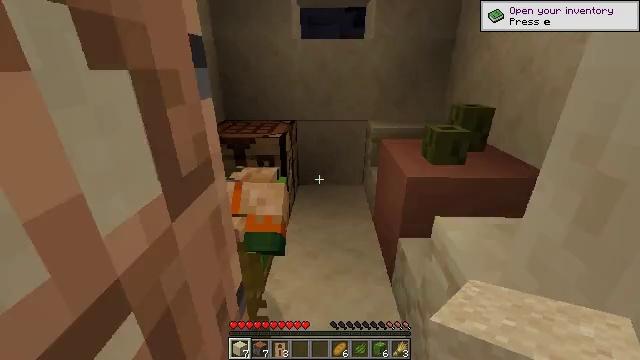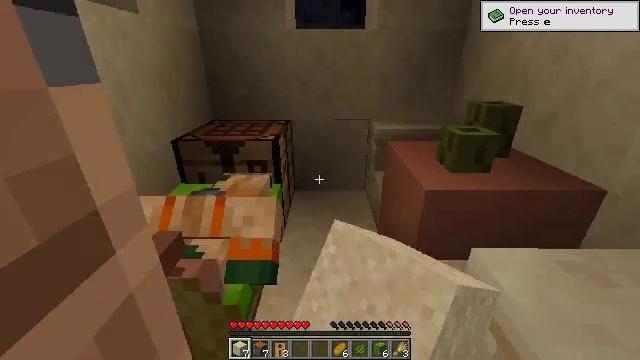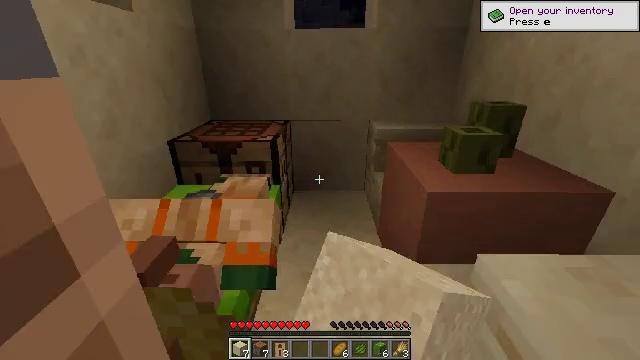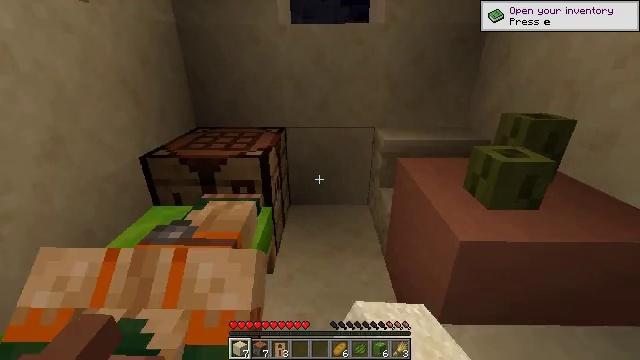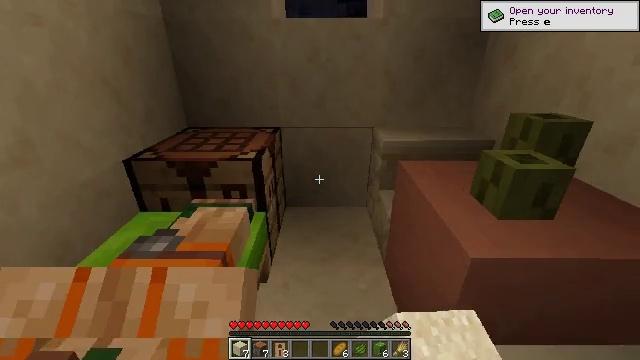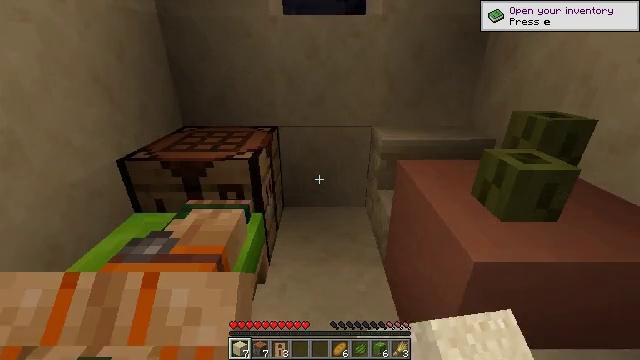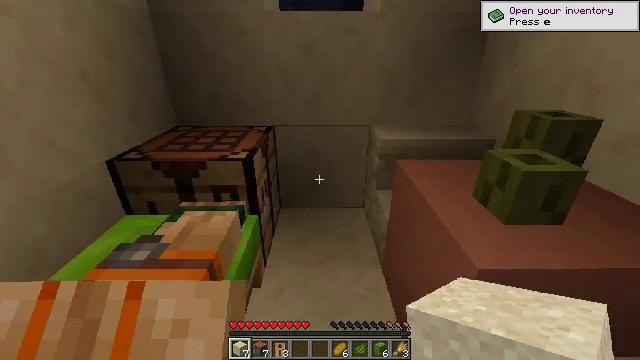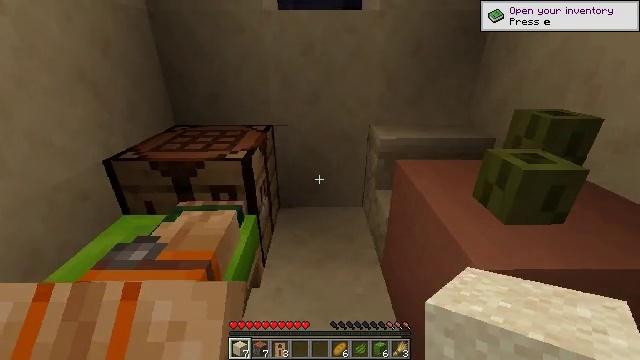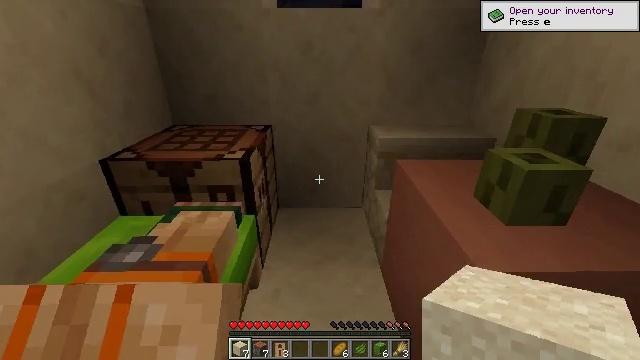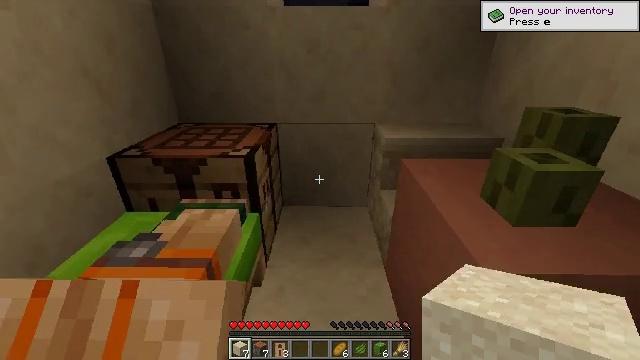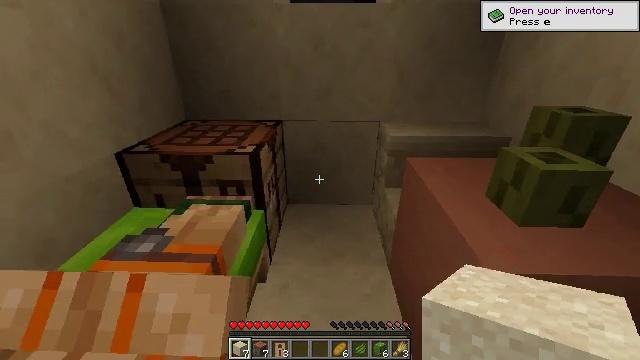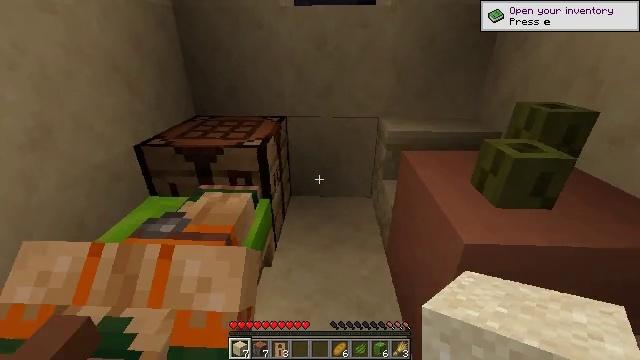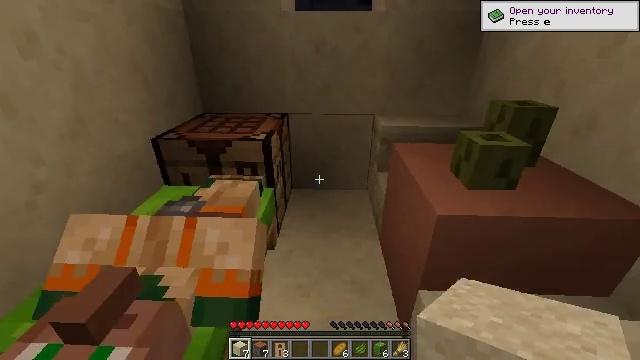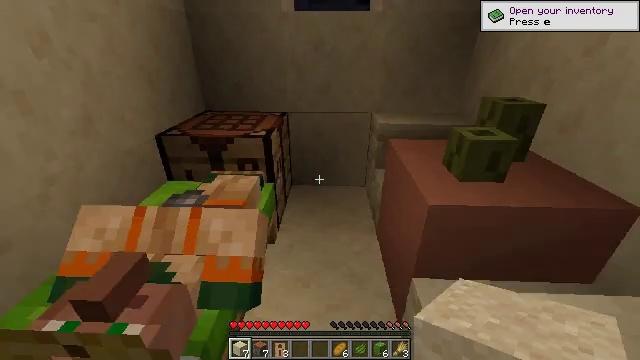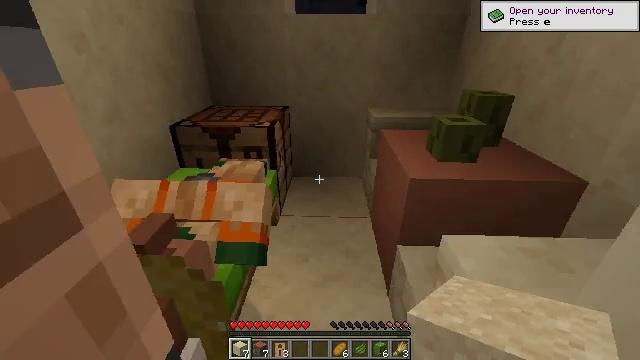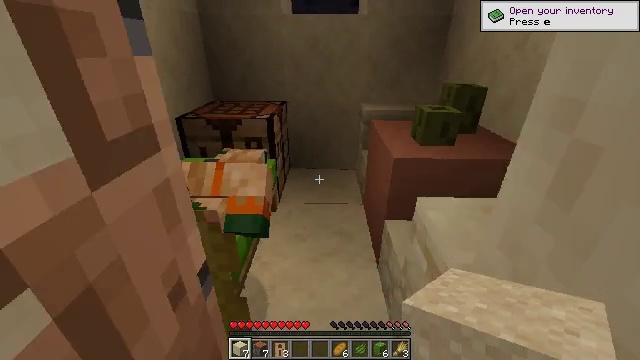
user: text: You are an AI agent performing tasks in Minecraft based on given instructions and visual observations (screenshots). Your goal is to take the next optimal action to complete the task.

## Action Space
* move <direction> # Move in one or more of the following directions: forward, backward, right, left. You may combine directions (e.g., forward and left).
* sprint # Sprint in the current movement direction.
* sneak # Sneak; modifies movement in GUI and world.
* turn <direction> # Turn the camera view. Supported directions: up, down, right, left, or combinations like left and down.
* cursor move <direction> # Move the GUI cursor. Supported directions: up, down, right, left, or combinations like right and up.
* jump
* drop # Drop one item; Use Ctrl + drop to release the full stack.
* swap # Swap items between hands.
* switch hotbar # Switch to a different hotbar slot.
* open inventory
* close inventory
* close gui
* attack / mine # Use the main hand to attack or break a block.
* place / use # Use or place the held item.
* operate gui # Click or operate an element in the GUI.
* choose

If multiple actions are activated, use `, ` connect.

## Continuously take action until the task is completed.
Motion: motion action
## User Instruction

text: Break the jungle door.
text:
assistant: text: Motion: move forward, use / place
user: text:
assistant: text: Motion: move forward, use / place
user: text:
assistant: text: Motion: move forward
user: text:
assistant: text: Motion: no_op
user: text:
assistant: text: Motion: no_op
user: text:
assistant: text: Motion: no_op
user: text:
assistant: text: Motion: no_op
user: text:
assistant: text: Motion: no_op
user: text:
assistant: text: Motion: turn left
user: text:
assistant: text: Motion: move back, turn left
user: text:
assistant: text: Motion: move back
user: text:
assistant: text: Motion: move back
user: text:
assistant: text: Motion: move back
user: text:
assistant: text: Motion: move back
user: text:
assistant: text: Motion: move back
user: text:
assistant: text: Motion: move back, turn right
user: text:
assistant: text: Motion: move back, turn right and up
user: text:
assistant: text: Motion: move back, turn right and up
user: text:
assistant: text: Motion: move back, turn right and up
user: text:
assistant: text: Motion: move back
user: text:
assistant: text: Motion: no_op
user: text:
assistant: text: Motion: no_op
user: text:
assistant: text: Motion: no_op
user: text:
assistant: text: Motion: no_op
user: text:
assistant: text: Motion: turn left
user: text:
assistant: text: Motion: turn left
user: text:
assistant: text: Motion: turn left
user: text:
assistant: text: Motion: turn left
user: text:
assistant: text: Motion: turn left
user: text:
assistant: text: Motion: no_op